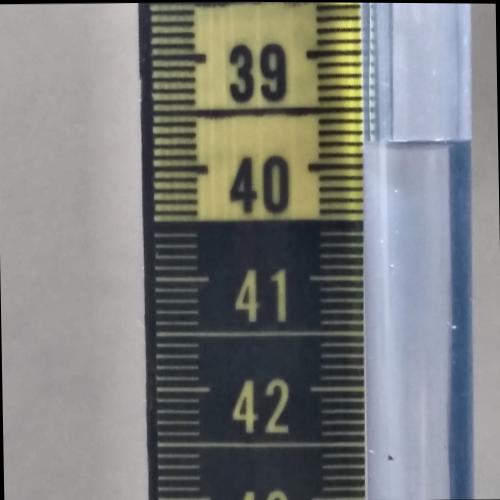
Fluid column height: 39.8 cm